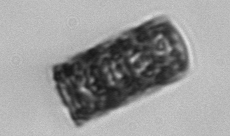
Label: Paralia_sulcata